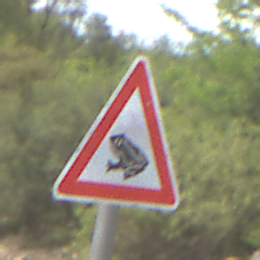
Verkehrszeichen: AmphibienwanderungRechts
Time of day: Midday
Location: Outdoor (Nature)
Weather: PartlyCloudy
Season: NotSpecified
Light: Natural